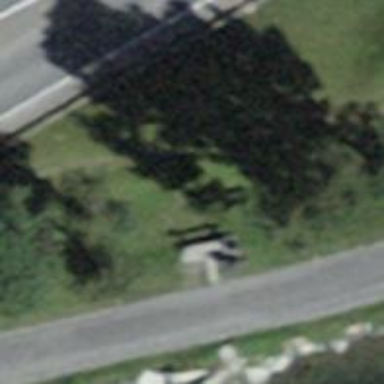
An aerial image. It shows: Burlywood bench.